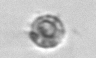
Label: coccolithophorid